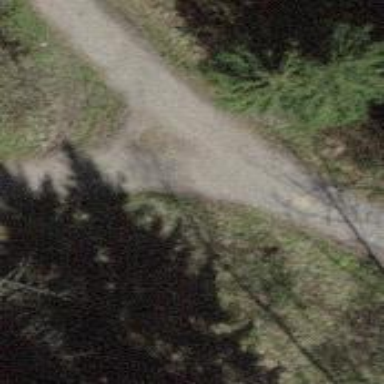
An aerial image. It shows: Gravel track with grade2 tracktype.